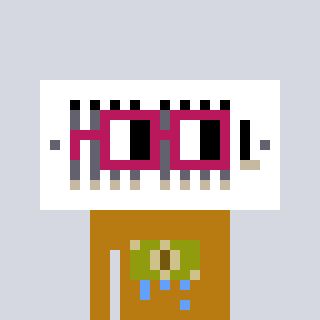
a pixel art character with square dark red glasses, a vent-shaped head and a gold-colored body on a cool background